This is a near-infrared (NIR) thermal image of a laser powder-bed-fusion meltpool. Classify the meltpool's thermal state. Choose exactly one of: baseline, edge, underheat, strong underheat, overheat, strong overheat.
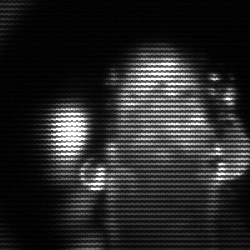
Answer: strong underheat